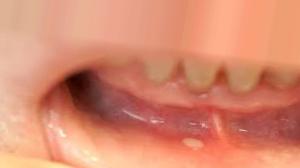
Condition: Mouth Ulcer